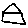
Label: house